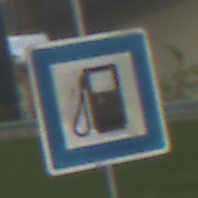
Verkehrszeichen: Tankstelle
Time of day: MorningAfternoon
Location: Outdoor (Suburban)
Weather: PartlyCloudy
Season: NotSpecified
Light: Natural